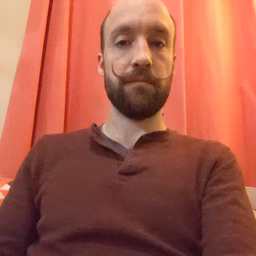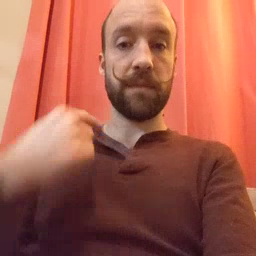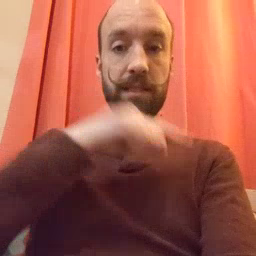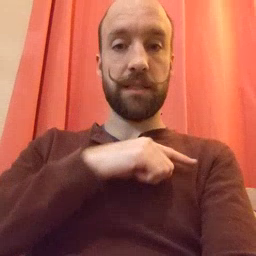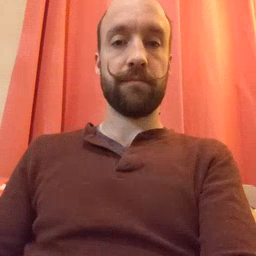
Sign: weus